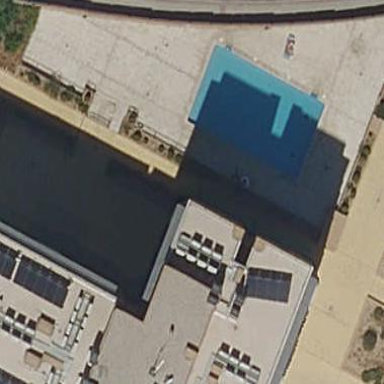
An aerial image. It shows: Swimming pool area designated for leisure and sport.